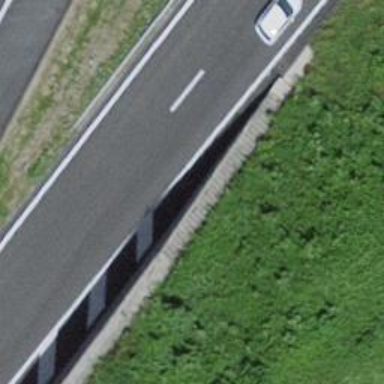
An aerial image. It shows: Asphalt motorway link.